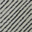
Piece: xx